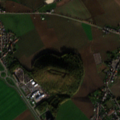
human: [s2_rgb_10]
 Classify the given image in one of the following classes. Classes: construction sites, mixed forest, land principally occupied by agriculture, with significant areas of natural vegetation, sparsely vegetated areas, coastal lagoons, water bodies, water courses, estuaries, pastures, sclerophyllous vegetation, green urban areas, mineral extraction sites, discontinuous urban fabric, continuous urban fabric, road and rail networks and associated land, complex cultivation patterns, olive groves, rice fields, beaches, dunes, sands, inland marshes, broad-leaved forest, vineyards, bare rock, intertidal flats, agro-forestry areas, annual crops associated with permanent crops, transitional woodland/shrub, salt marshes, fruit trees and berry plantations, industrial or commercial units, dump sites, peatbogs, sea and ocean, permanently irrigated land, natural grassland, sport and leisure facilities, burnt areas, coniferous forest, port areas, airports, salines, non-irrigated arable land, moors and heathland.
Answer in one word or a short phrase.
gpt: discontinuous urban fabric, non-irrigated arable land, pastures, complex cultivation patterns